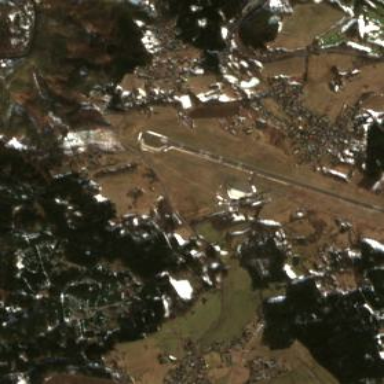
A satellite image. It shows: Runway at the airport with asphaltic concrete surface.